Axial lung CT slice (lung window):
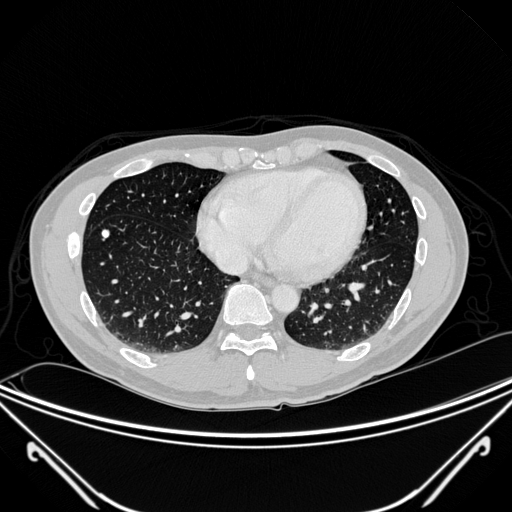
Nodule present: yes
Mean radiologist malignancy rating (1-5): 3.5